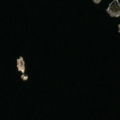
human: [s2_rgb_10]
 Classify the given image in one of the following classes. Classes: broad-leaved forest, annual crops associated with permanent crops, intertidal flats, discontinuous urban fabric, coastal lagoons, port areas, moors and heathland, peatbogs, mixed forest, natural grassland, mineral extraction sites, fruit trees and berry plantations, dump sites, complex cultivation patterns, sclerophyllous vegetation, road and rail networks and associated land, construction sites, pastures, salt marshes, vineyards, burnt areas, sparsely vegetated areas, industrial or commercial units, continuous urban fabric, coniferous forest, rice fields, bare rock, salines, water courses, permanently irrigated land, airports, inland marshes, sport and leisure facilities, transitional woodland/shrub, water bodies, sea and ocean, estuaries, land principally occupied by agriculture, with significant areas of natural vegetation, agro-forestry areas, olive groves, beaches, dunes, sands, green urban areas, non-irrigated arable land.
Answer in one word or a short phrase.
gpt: sea and ocean